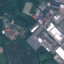
Land use / land cover: Industrial